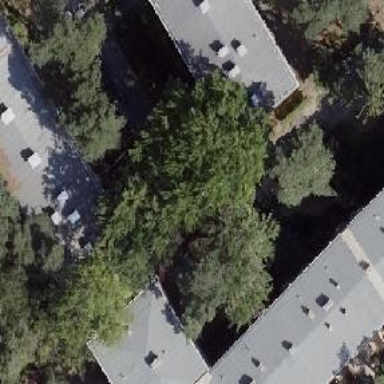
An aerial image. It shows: Apartment building with flat roof.